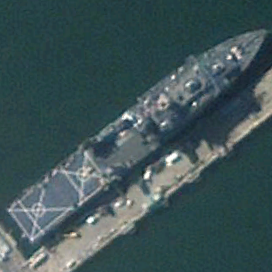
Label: combat